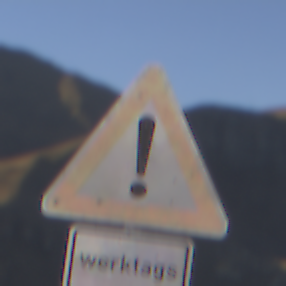
Verkehrszeichen: Gefahrenstelle
Zusatzzeichen unten: ZeitangabenMitBeschraenkungAufWochentage1
Umgebung: Outdoor, Nature
Tageszeit: SunriseSunset
Wetter: Clear
Licht: Natural
Jahreszeit: NotSpecified
Kontrast: HighContrast